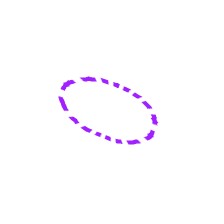
Shape: circle